Field crop: maize
Growth stage: 2
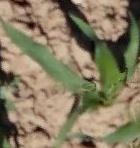
Species: maize